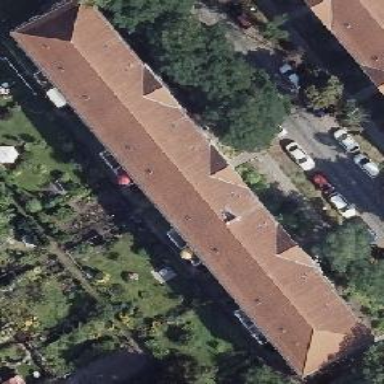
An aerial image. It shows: Hipped-roof apartment building with red roof tiles.